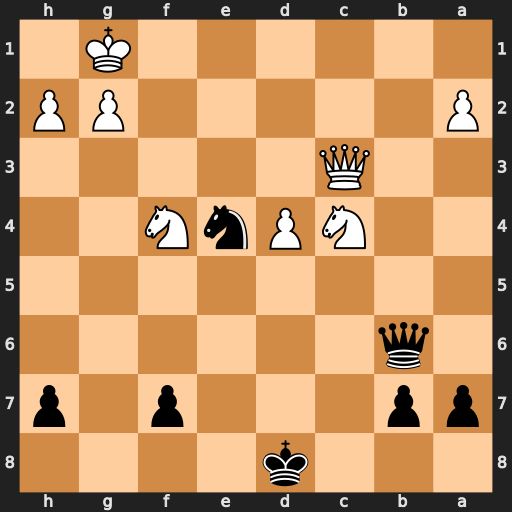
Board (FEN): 3k4/pp3p1p/1q6/8/2NPnN2/2Q5/P5PP/6K1
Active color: b
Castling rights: -
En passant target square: -
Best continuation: Qb1+ Qe1 Qxe1#